Question: Here's a fiddle: <URL>
I have large draggable items that need to be dropped into smaller containers. This is fine when the container and item are similar sizes, but not good when it's a large draggable element.
Upon drag I'd like the draggable content to change to "selected items".
Can you help?
<URL> and notice how little droppable area you have depending where on the draggable item you click to drag.

Here's my JS:
'''
$('.items > li').draggable({
revert: "invalid",
helper: function(event) {
var helperList = $('<ul class="draggable-helper">');
if ($(this).is('.active')){
helperList.append($(this).siblings('.active').andSelf().clone());
} else {
helperList.append($(this).clone());
}
return helperList;
}
});
$('.drop-containers li').droppable({
drop: function(event, ui) {
console.log('dropped');
var $this = $(this);
var selectedObjects = new Array();
if (ui.draggable.hasClass('active')) {
console.log('active');
// get all active items
$('ul.items > li.active').each(function() {
console.log($(this).attr('id'));
selectedObjects.push($(this).attr('id'));
$(this).remove();
});
} else {
console.log('not active');
selectedObjects.push(ui.draggable.attr('id'));
ui.draggable.remove();
}
$this.append(', ' + selectedObjects.join(', '));
}
});
'''
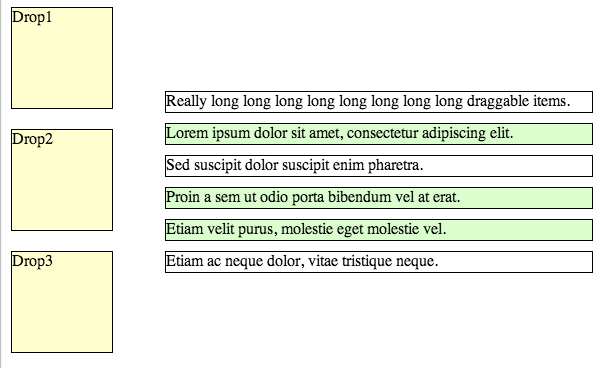
Answer: I'm not entirely sure, but I think this is what your after. Please check this out: <URL>
I'm using the <URL> to modify the 'helper' object.